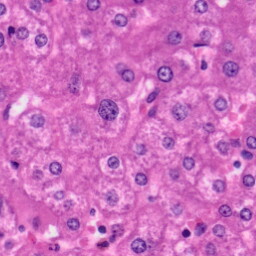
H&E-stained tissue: Liver